Field crop: tomato
Growth stage: 2
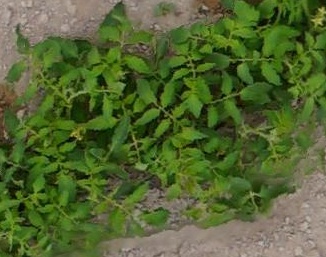
Species: tomato